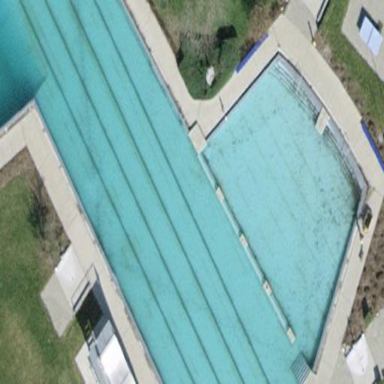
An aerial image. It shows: Swimming pool located in leisure land.